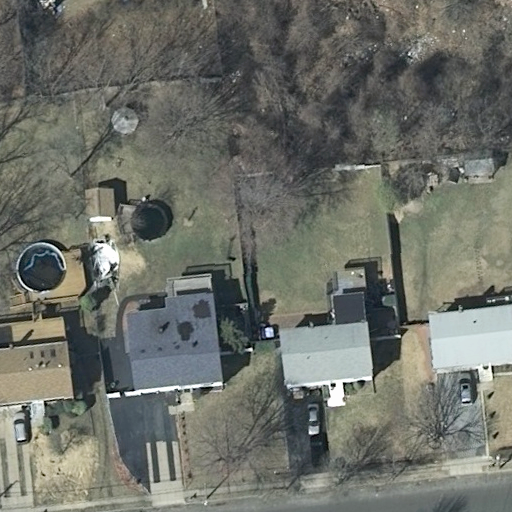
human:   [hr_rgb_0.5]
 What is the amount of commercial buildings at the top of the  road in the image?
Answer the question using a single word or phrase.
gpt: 0

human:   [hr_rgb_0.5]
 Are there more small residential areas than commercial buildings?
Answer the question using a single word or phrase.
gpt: no

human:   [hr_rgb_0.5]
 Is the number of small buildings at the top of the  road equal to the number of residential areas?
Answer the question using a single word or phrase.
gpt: no

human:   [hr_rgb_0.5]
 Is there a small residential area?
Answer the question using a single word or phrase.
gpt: no

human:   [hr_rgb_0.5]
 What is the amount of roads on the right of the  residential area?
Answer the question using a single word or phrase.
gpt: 1

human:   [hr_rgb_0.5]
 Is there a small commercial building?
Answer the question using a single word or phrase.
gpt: no

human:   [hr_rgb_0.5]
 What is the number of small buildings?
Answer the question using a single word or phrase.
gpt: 3

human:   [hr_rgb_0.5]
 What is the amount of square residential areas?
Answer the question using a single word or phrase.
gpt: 0

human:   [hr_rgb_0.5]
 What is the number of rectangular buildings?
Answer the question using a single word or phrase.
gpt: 3

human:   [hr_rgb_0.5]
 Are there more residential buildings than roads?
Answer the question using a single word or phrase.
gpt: yes

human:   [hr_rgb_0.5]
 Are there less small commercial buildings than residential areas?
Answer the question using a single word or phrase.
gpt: yes

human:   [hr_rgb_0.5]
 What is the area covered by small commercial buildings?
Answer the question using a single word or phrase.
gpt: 0m2

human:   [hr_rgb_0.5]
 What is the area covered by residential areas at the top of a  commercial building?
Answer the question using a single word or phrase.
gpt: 0m2

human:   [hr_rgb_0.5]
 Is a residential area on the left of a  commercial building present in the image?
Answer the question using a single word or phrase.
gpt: no

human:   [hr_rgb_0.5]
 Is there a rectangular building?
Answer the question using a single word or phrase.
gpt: yes

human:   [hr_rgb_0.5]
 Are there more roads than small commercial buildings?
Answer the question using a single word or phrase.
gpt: yes

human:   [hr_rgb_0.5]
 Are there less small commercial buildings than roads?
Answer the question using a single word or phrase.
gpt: yes

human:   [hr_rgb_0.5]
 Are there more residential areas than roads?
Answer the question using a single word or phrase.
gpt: no

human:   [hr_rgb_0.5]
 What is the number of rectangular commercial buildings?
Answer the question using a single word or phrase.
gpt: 0

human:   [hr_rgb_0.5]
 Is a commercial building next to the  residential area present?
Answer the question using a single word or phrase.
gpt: no

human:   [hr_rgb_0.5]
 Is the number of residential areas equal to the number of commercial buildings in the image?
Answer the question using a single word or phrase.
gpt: no

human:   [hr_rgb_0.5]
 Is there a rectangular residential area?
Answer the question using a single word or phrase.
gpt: yes

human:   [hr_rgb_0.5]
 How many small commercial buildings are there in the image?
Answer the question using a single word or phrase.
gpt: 0

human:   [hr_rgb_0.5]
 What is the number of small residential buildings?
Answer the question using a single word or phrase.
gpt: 0

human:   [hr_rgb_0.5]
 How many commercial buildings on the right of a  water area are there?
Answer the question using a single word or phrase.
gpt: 0

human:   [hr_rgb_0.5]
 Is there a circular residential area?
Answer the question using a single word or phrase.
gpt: no

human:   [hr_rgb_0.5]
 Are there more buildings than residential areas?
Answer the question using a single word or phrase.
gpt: yes

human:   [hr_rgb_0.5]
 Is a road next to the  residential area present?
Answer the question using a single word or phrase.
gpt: yes

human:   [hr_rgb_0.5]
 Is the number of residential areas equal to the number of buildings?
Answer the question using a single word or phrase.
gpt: no

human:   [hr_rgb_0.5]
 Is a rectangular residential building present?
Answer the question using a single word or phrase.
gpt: no

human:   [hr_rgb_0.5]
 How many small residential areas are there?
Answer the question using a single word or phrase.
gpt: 0

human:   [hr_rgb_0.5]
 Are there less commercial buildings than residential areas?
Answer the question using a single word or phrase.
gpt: yes

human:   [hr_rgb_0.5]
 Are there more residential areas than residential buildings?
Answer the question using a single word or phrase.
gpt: no

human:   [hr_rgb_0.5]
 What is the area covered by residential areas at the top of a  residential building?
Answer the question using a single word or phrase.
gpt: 0m2

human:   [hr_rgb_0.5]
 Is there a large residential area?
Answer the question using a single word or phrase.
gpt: yes

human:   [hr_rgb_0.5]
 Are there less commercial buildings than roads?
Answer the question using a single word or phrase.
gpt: yes